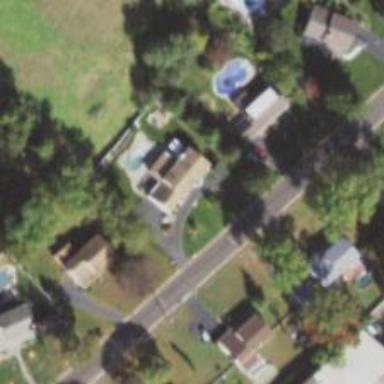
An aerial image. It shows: Driveway.